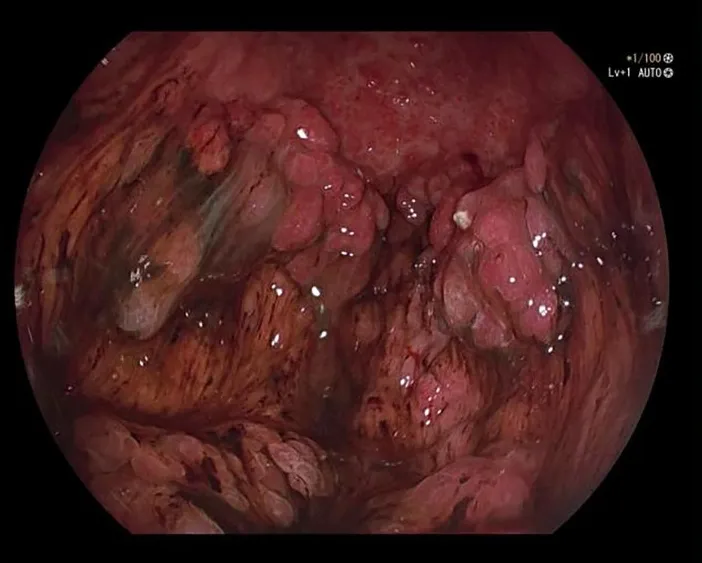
Gastric body.
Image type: endoscopy (gi_endoscopy)